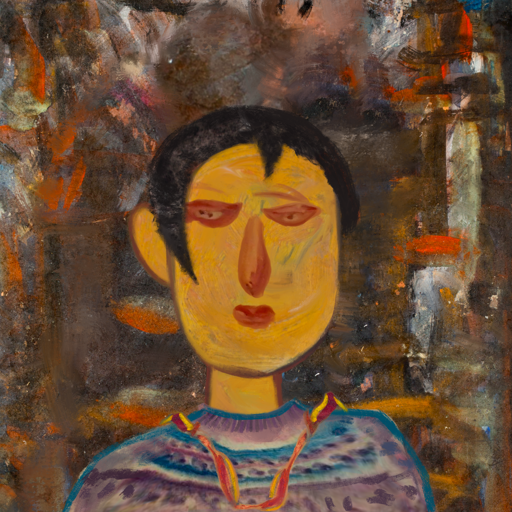
Background: GypsyQueen, Head And Neck Front: After_Raid, Face Front: Pious_Lady, Bust: HillGirl, Hair Front: Roy_Bahadur, Head Accessory: Blank, Second Necklace: Gypsy_Mother_1, Necklace: Blank, Baby: Blank